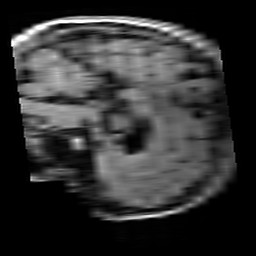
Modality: T1w
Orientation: sagittal
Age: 22
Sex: female
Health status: healthy
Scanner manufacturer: siemens
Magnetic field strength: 3 T
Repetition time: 4.1 s
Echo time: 0.0085 s